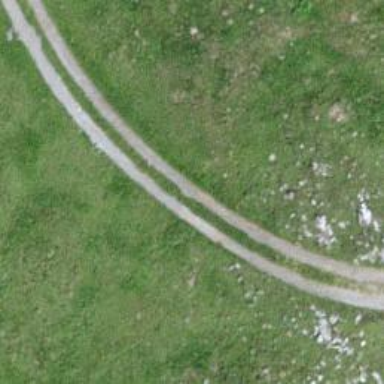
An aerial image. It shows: Paved track with grade2 tracktype.